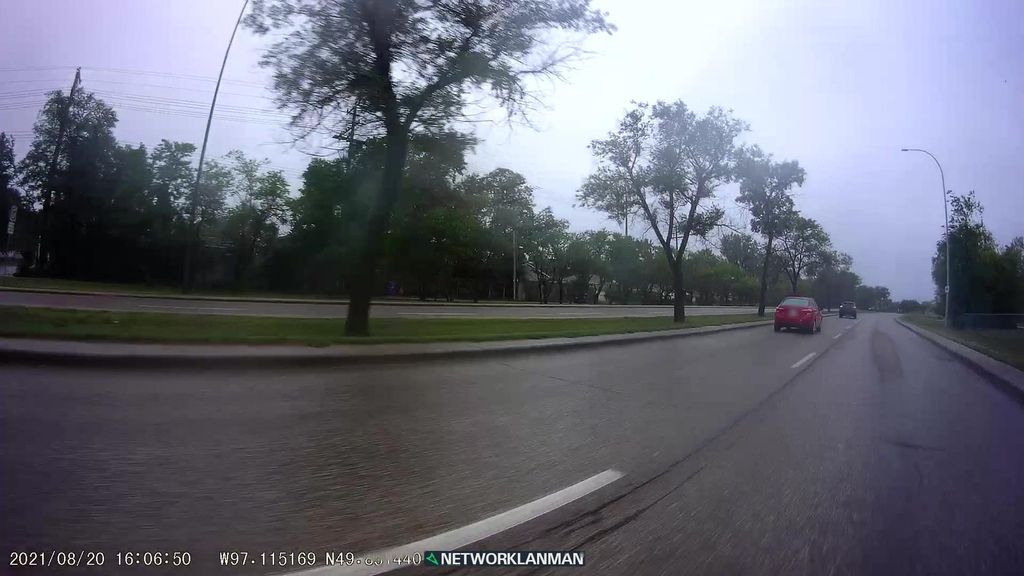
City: winnipeg